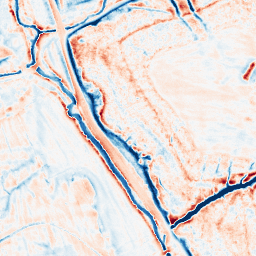
Category: edge_preserving
Decomposition family: guided
Decomposition parameters: radius: 4
eps: 0.01
Upsampling method: bicubic
Upsampling parameters: scale: 2
Upsampling scale: 2